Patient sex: F
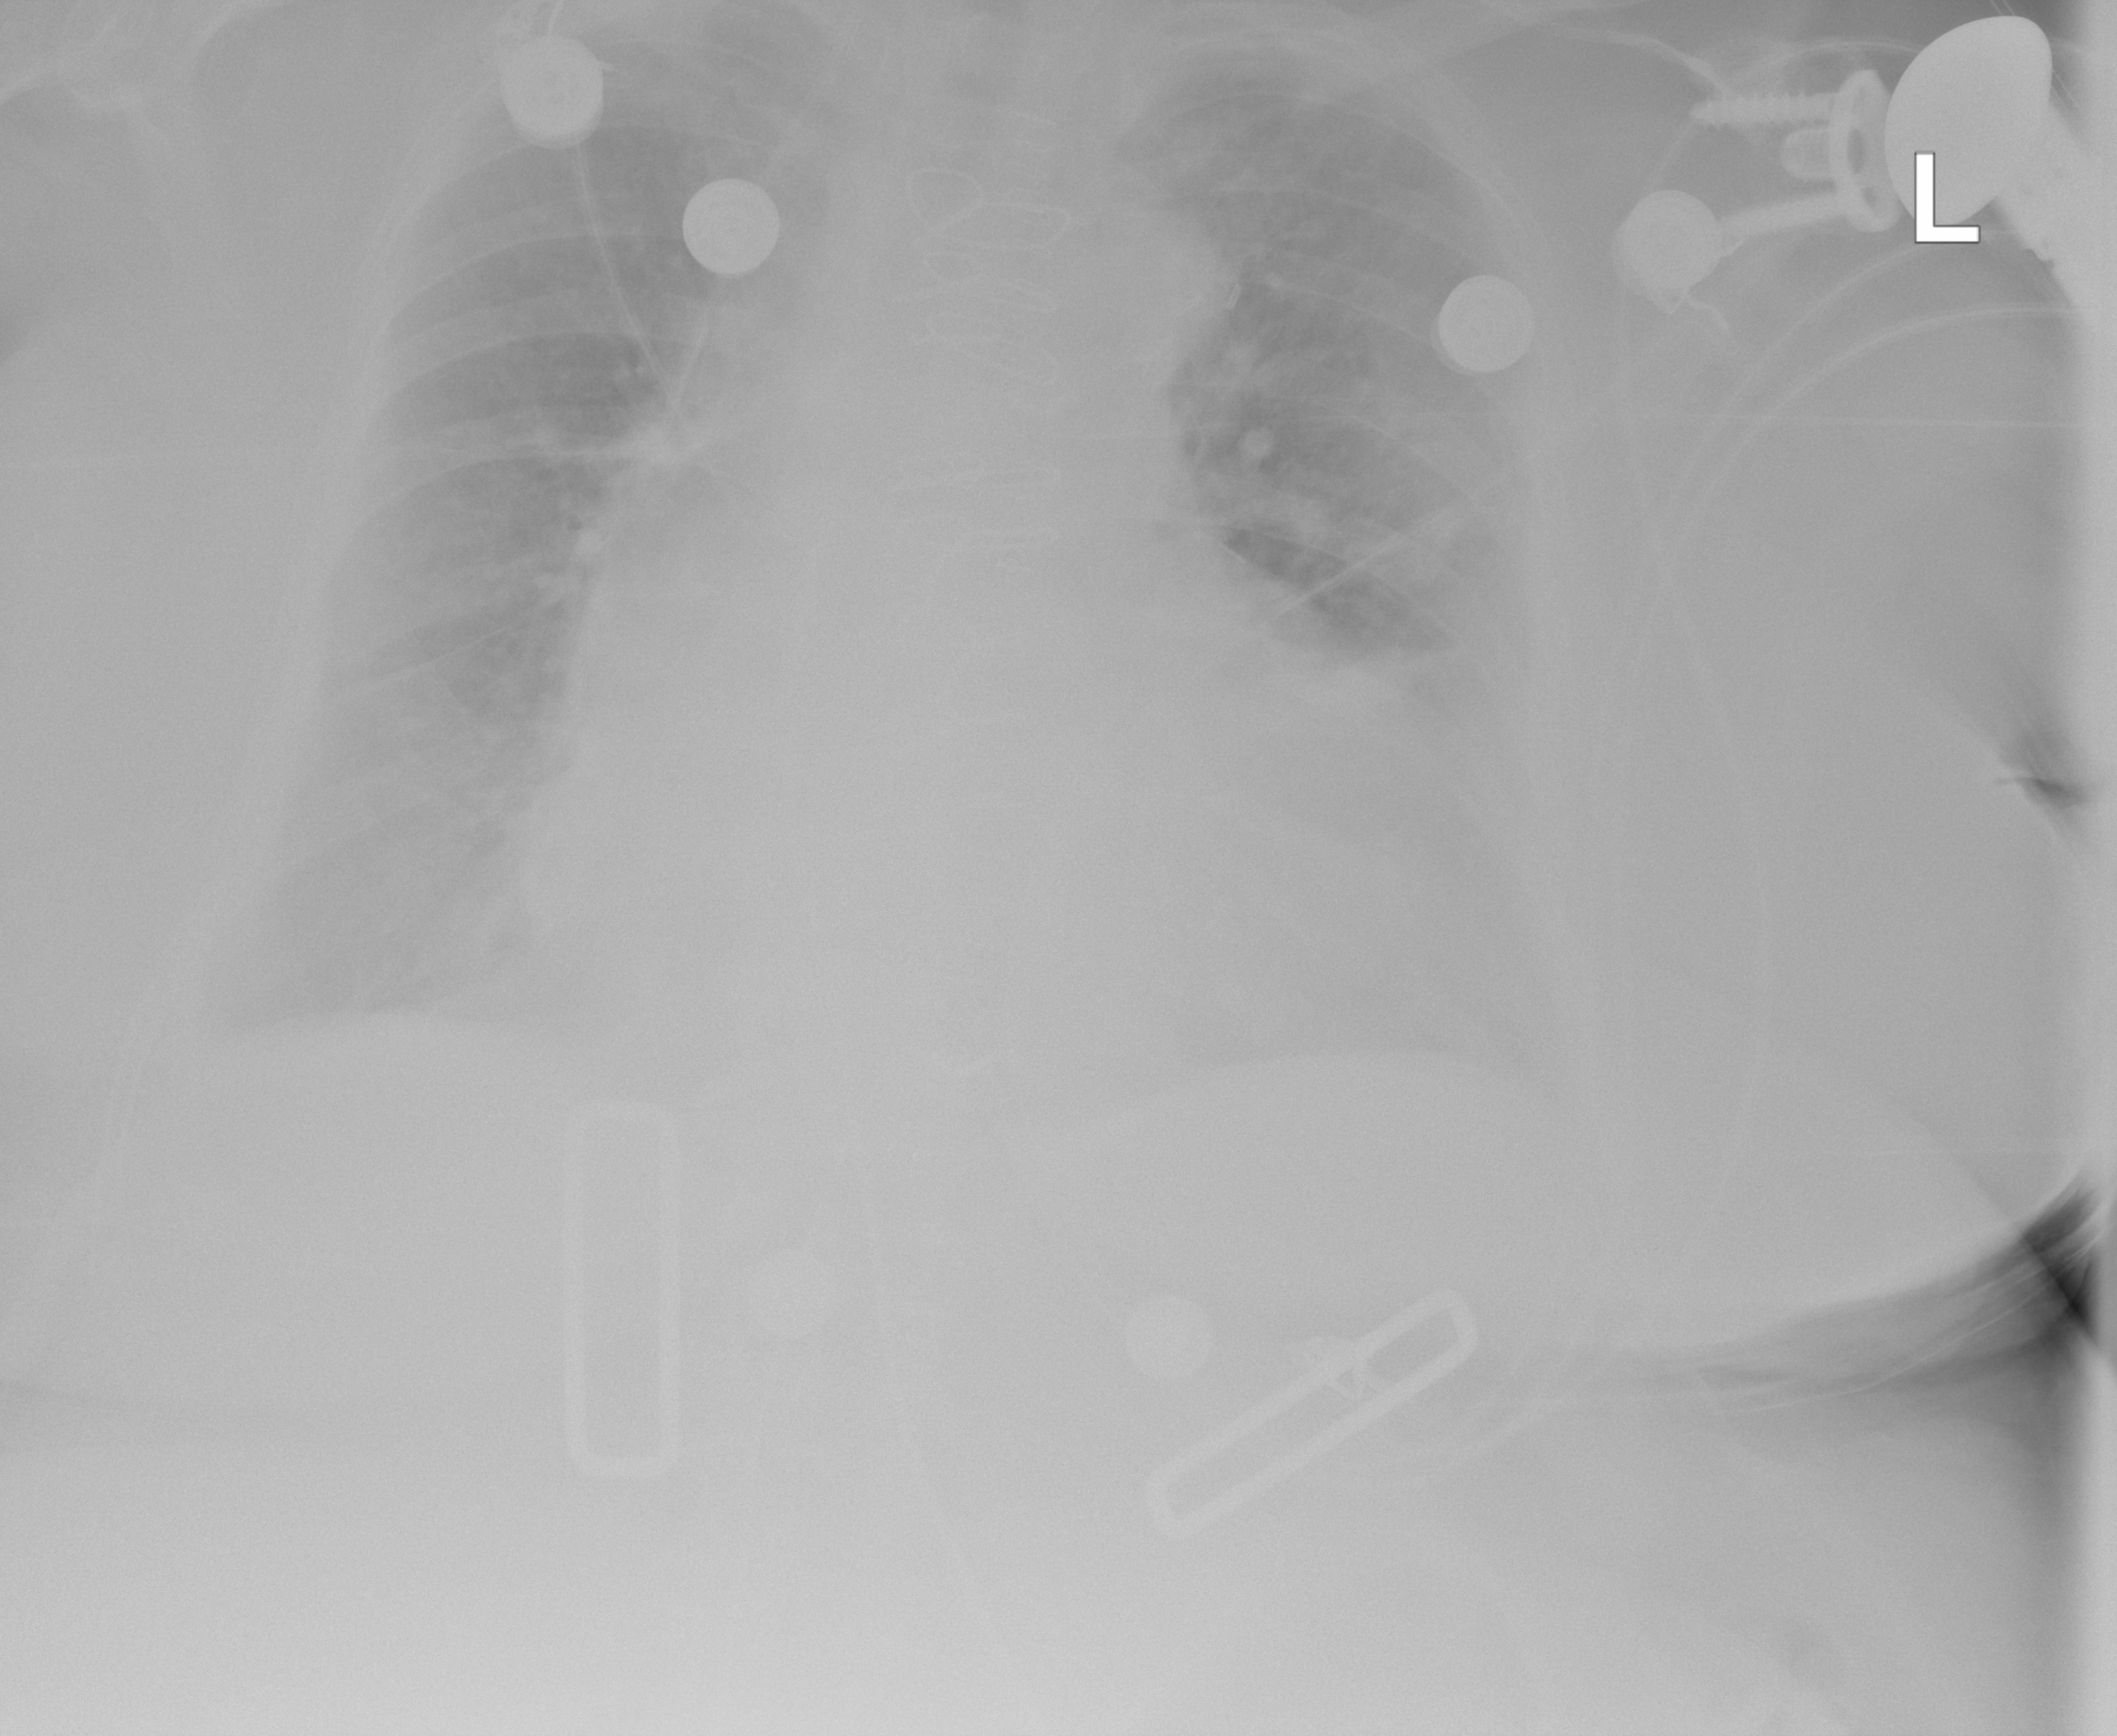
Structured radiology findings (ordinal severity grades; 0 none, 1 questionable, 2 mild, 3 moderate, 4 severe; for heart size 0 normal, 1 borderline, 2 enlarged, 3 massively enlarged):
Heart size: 2
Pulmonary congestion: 0
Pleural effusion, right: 1
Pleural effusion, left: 0
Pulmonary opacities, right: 0
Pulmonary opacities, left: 0
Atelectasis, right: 2
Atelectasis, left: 2